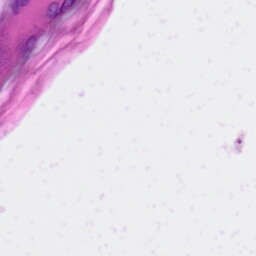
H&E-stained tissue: Skin